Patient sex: M
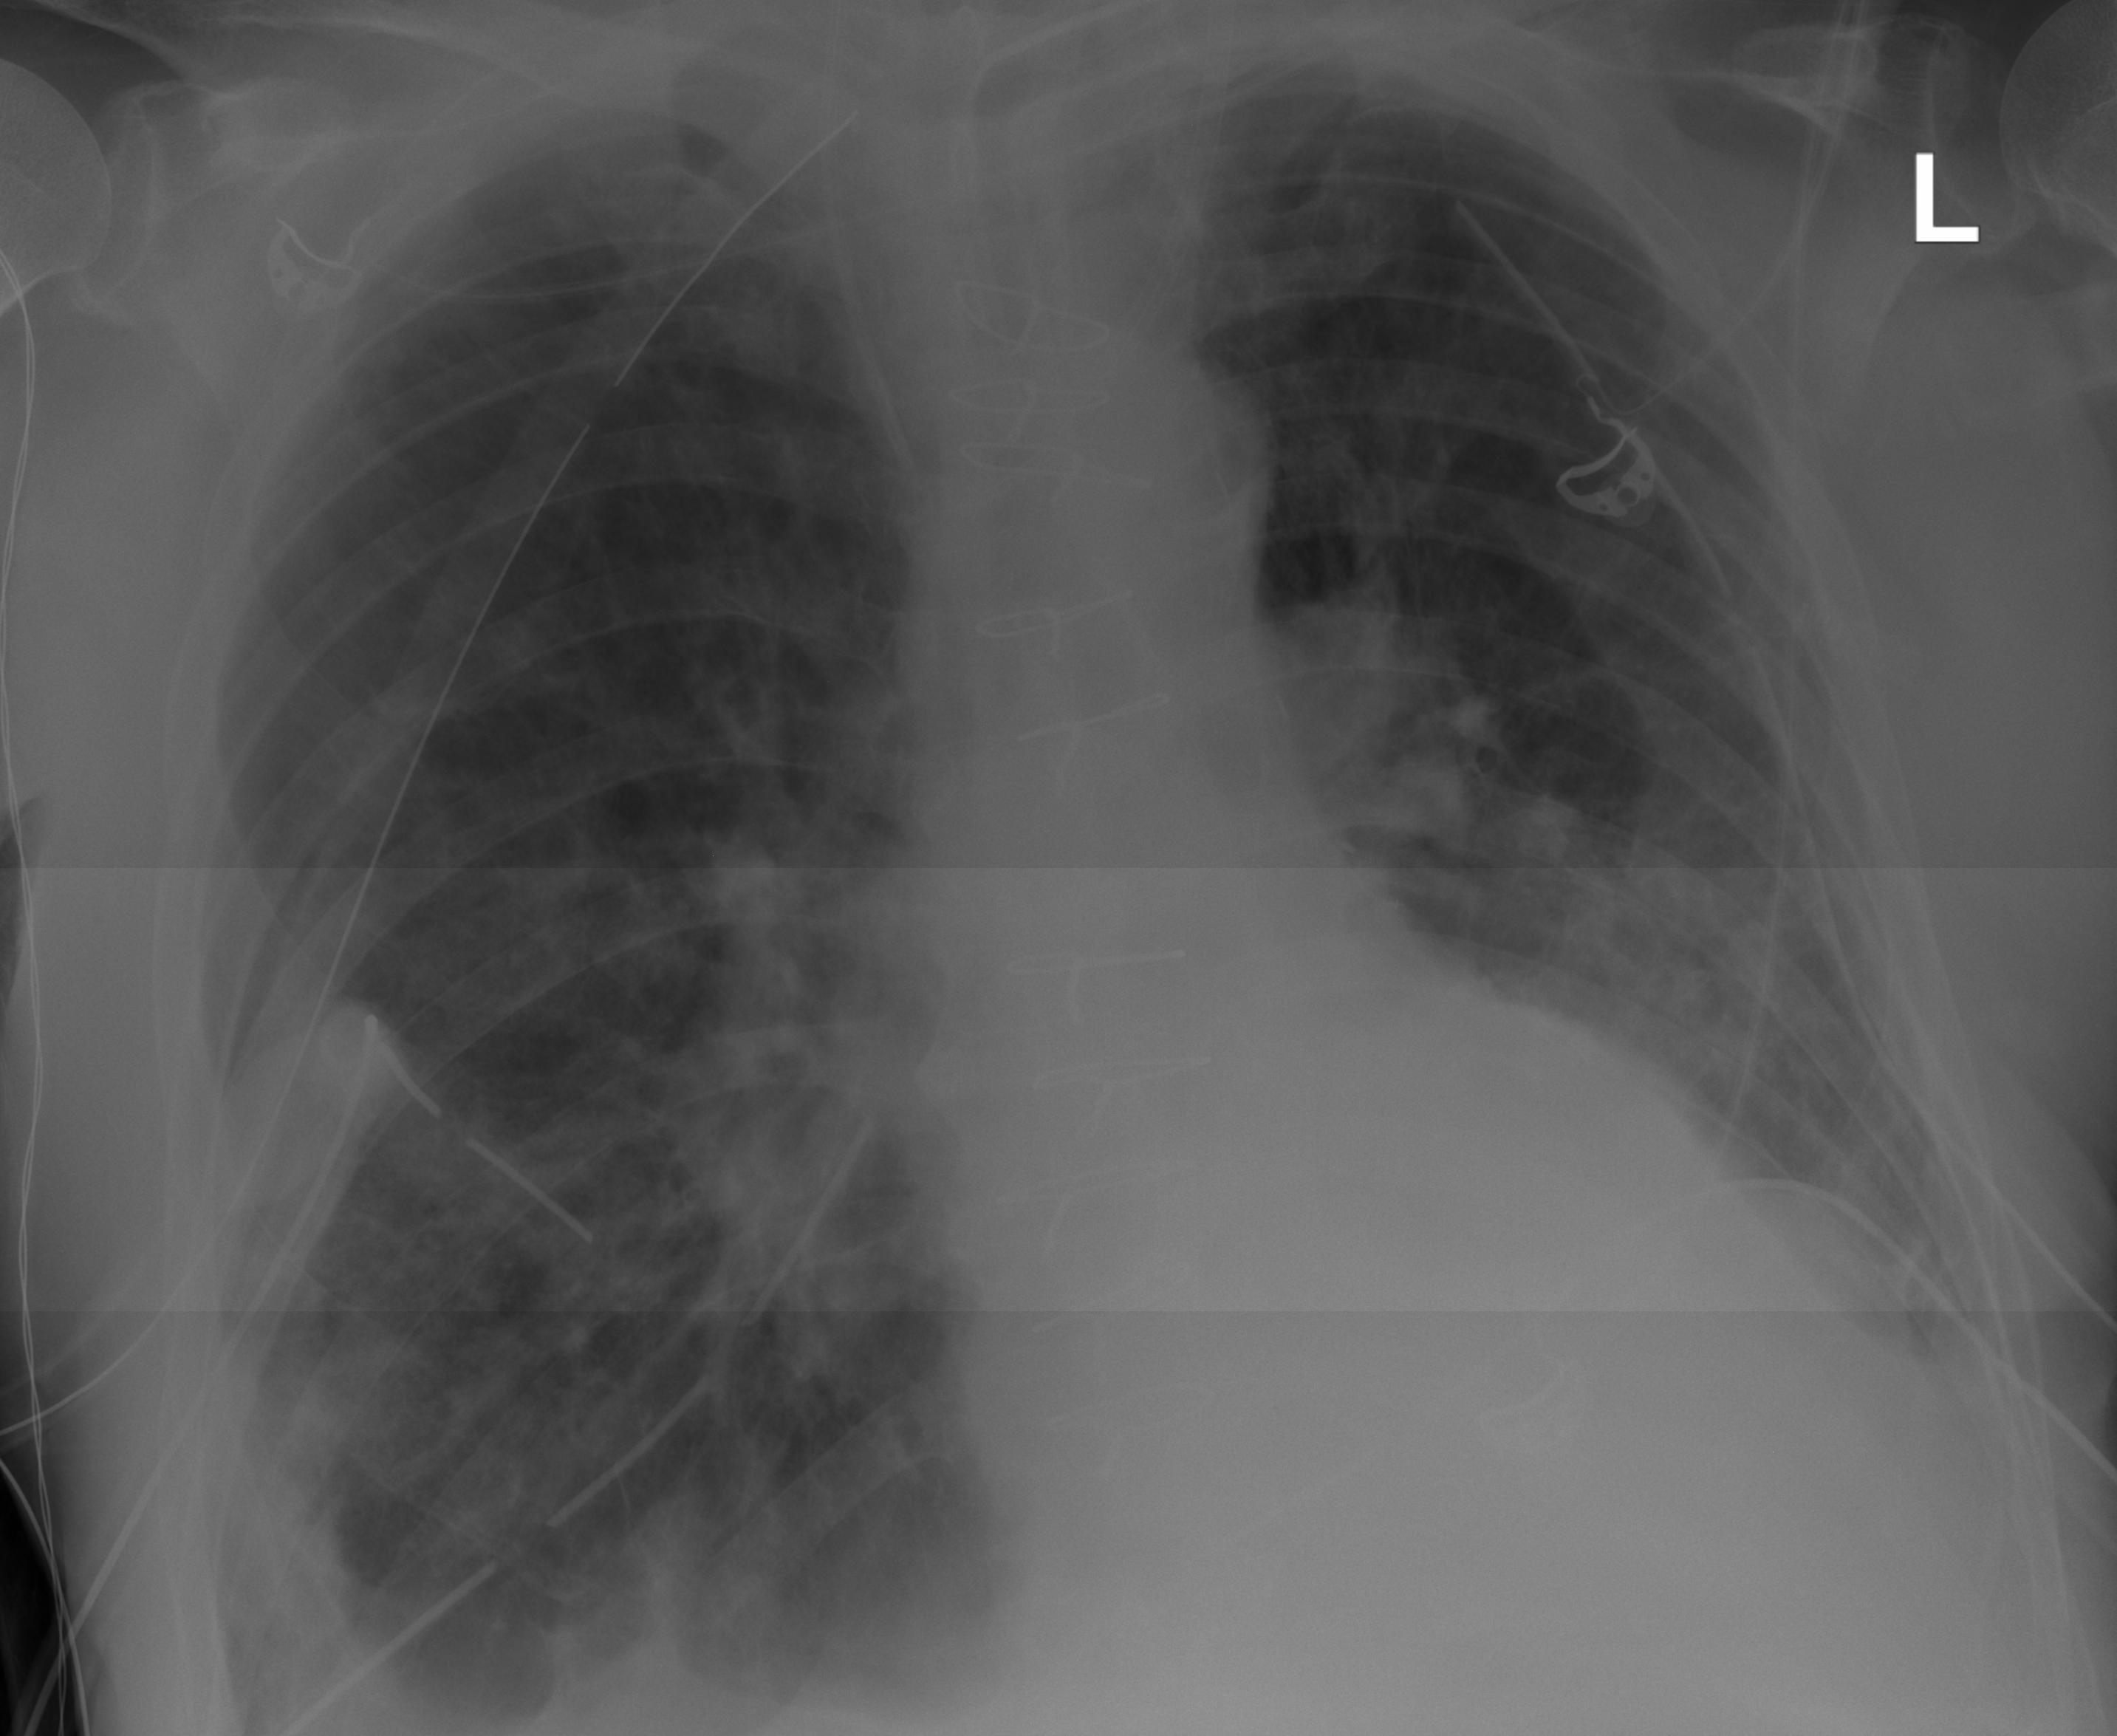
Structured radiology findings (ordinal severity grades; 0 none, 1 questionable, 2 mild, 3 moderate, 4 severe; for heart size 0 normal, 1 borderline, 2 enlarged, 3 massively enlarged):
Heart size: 2
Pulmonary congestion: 2
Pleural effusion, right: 1
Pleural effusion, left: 2
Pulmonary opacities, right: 2
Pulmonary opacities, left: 2
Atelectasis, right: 2
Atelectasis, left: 2